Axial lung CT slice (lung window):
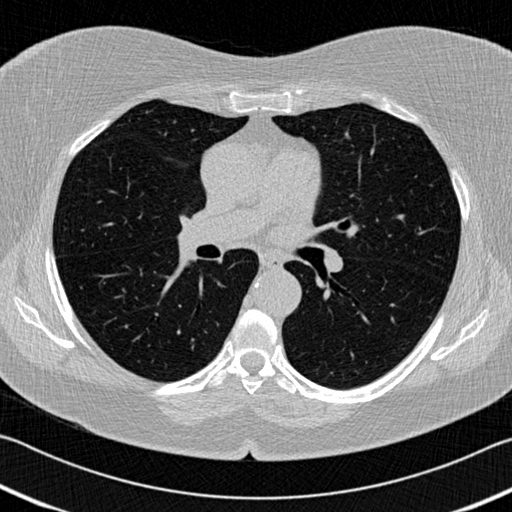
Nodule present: no